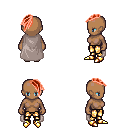
a pixel art fantasy rpg character, female body template, human, dark skin, gray cape, gold greaves, red long mohawk hairstyle, gold boots, four views (front, back, left, right), 2x2 character sprite sheet, small pixel art, hard edges, no anti-aliasing